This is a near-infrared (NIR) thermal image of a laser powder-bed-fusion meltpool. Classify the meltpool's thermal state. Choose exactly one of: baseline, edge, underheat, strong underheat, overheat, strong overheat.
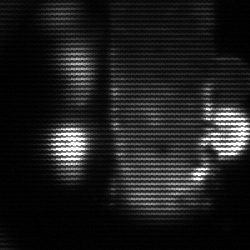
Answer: strong underheat